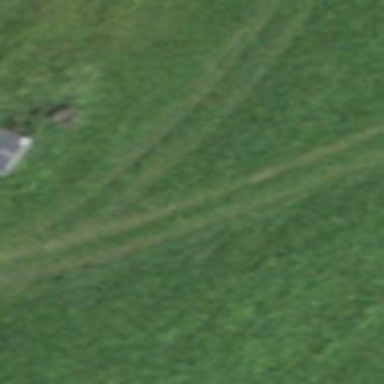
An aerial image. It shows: Track with grade 4 track type.